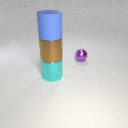
large cyan metal cylinder below large brown metal cylinder